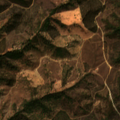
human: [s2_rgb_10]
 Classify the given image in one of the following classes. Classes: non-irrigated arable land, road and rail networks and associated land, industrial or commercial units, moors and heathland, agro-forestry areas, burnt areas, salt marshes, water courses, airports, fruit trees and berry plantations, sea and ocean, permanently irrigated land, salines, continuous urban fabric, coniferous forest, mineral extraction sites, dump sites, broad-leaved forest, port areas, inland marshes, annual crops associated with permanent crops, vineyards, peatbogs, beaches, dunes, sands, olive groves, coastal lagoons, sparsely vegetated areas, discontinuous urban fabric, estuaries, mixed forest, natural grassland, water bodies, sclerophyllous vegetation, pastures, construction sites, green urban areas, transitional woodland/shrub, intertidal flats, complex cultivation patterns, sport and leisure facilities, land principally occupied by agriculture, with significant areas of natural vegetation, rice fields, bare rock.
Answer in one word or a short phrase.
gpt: broad-leaved forest, transitional woodland/shrub